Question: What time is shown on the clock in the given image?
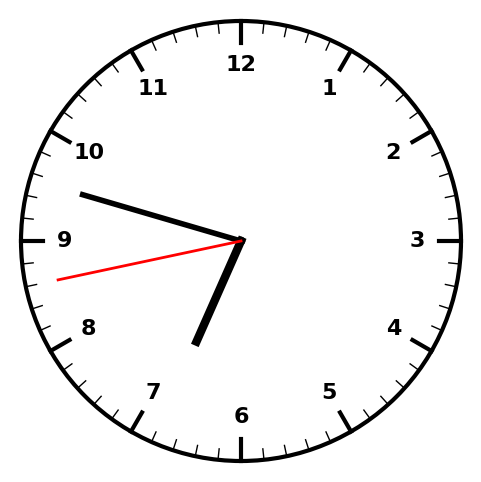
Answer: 06:47:43